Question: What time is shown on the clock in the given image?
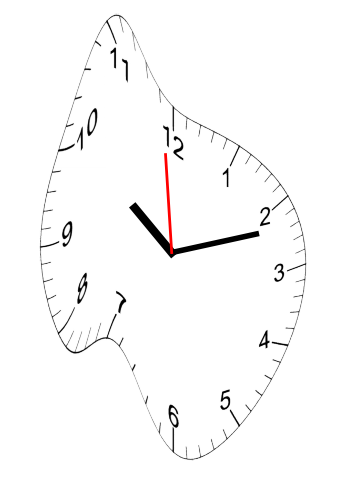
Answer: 10:11:59